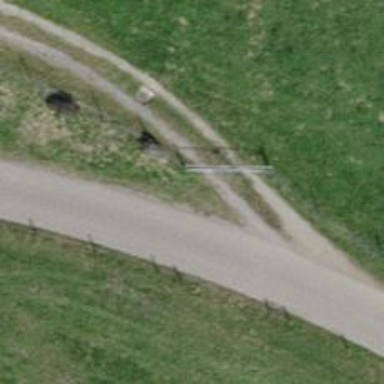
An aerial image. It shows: Gate.